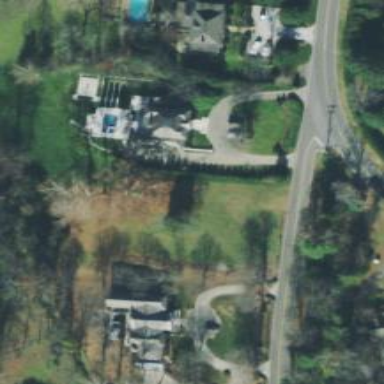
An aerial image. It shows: Driveway leading to service road.